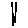
Label: line